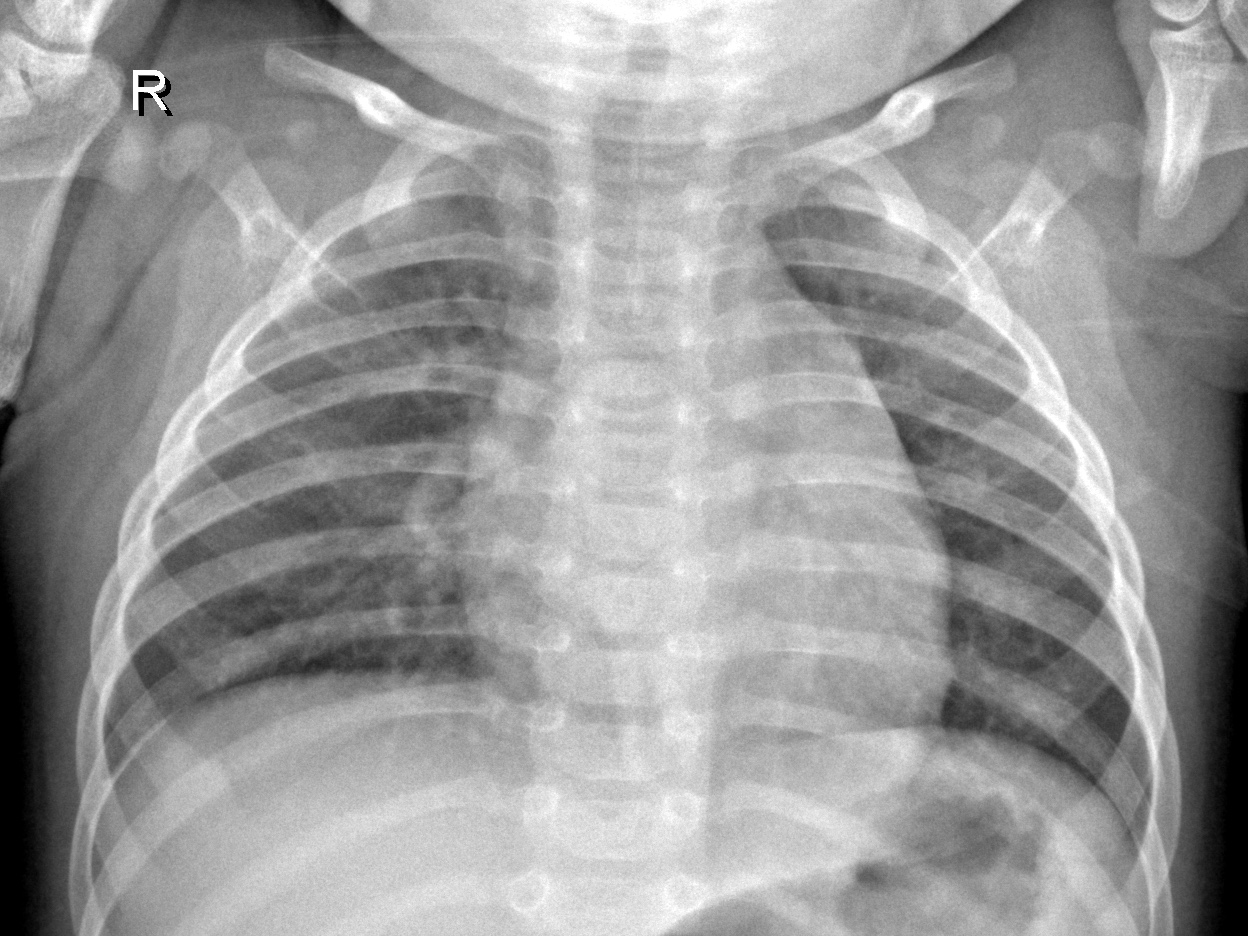
Diagnosis: NORMAL